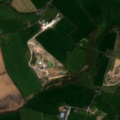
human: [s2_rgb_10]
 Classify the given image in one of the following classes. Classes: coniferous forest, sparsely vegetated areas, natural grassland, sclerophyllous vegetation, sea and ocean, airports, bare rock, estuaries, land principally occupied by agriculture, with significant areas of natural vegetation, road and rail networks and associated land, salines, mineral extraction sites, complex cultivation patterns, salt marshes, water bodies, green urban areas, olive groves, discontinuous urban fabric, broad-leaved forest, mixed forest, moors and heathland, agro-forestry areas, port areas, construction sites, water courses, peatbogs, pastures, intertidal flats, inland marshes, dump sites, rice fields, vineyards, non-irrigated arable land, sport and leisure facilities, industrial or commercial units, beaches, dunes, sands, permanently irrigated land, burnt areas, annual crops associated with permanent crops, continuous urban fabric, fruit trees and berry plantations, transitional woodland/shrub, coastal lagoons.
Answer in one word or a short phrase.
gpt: non-irrigated arable land, pastures